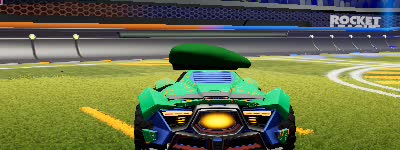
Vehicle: werewolf